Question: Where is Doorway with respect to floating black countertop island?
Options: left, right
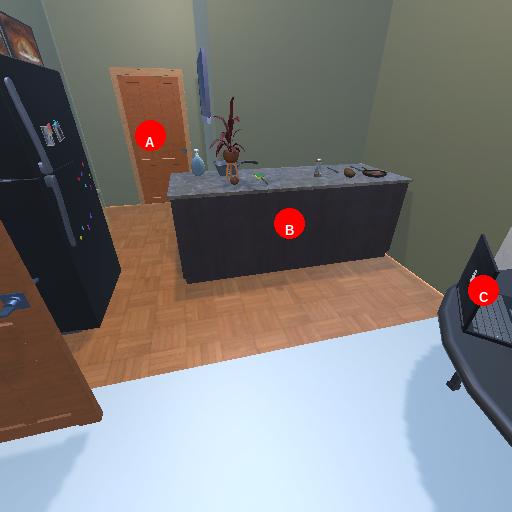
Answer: left